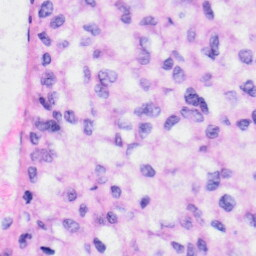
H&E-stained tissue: Liver